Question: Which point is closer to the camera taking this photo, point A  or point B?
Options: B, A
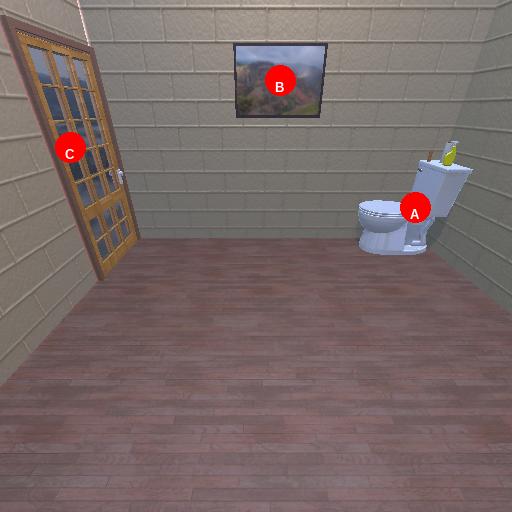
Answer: B